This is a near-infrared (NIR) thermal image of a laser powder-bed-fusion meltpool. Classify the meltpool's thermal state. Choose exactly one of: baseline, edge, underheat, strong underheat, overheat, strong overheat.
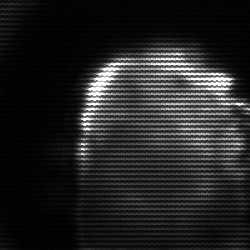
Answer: baseline